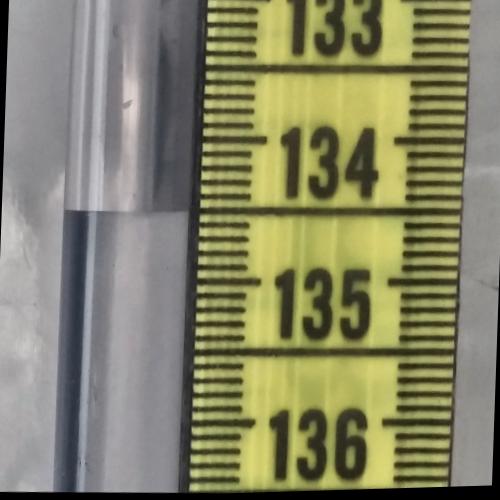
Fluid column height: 134.5 cm